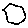
Label: hexagon